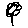
Label: flower